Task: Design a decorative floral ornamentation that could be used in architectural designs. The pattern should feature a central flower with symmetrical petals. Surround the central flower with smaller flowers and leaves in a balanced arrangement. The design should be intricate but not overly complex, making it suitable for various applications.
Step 898:
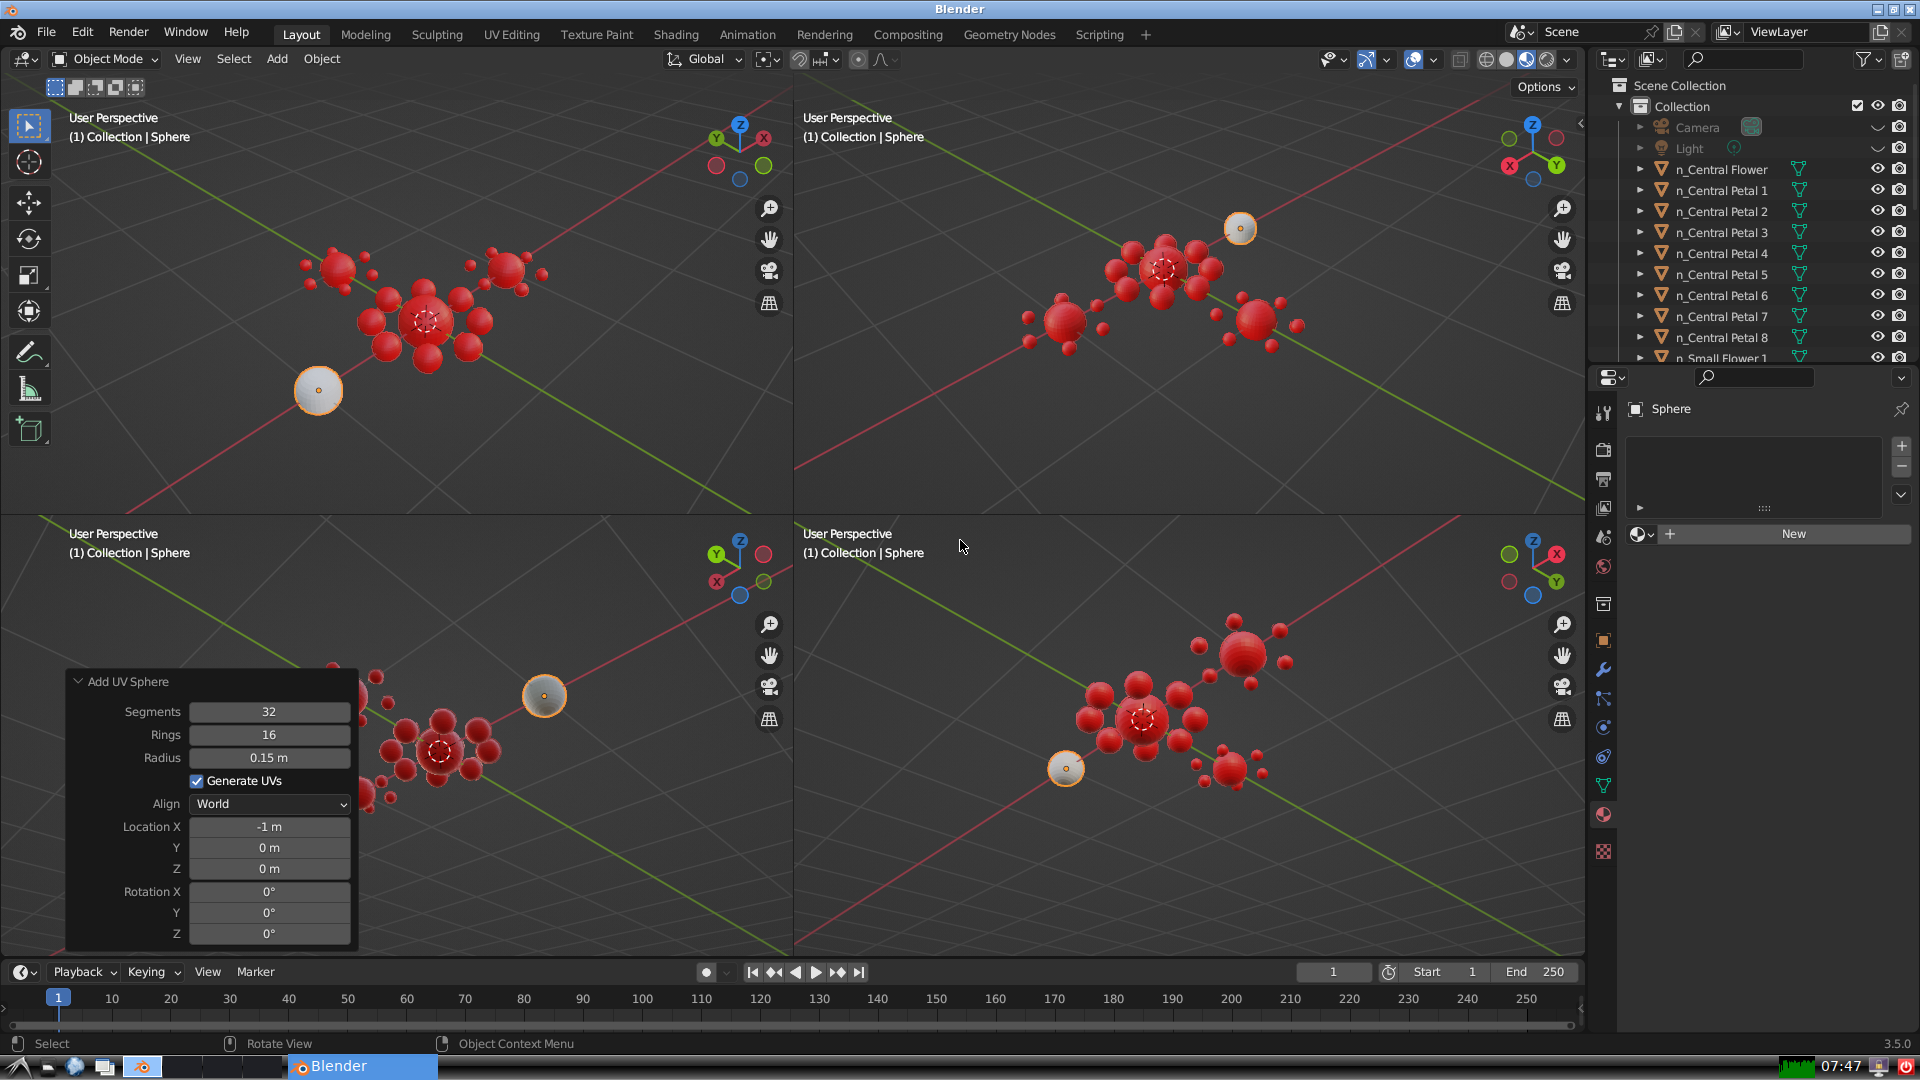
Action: {"mouse_move": [1608, 631]}